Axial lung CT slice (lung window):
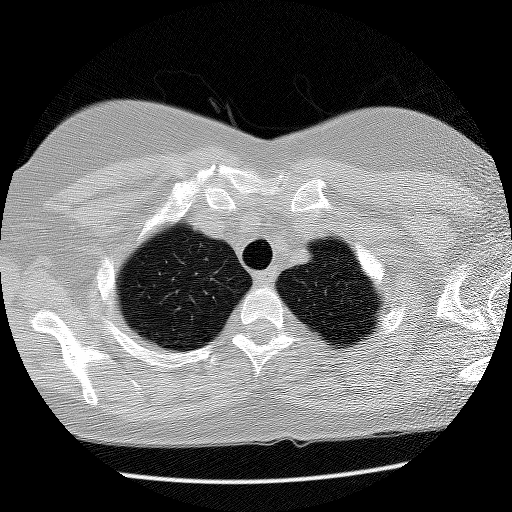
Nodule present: no